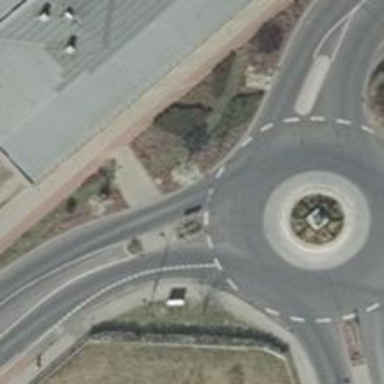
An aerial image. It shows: Secondary road made of asphalt leading to roundabout.